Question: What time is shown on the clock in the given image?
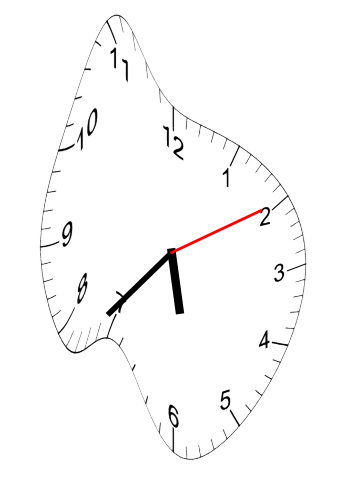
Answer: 05:37:10